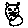
Label: cat